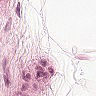
Metastatic tissue present: no